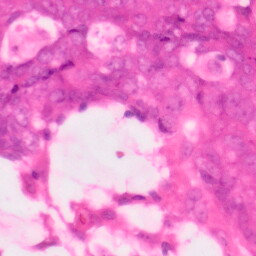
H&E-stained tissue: Colon